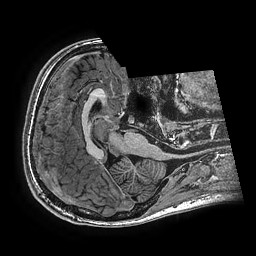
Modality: T1w
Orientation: axial
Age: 16
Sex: male
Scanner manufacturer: ge
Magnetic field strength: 3 T
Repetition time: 0.00766 s
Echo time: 0.003476 s